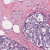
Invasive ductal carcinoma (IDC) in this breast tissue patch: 0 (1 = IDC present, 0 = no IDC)